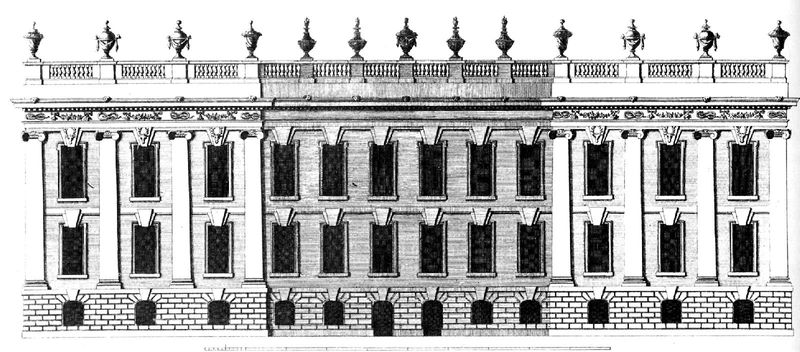
Titel: Derbyshire, Chatsworth
Künstler: William Talman
Standort: (GB England Derbyshire) (EU - GB - England - Derbyshire)
Schlagwörter: fenster, schwarz, weiss, zeichnung, gebäude, haus, architektur, brüstung, balkon, fassade, mauer, ziegel, figuren, geländer, tor, gang, balustrade, schwarzweiss, entwurf, sims, simse, fresken, plan, fresko, seitenriss, tütrn, schwarzu, dachbalkon, tüz